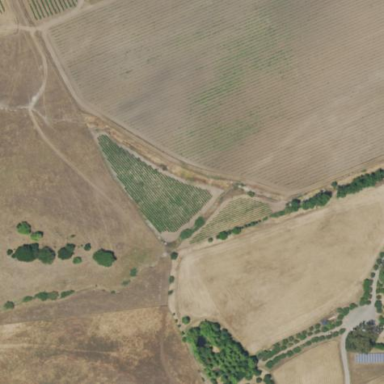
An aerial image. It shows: Vineyard growing grapes.